Field crop: maize
Growth stage: 2
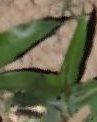
Species: maize